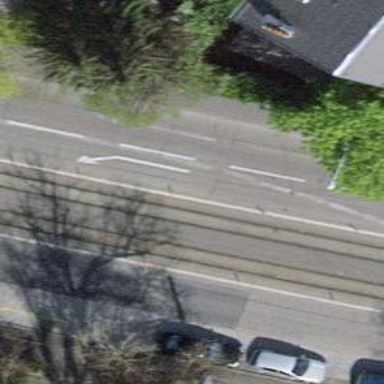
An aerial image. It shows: Tram railway with contact lines for electrification.